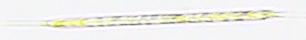
Label: Rhizosolenia